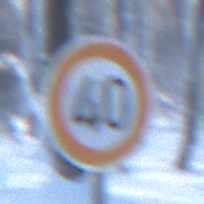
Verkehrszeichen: Geschwindigkeit40
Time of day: MorningAfternoon
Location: Outdoor (Nature)
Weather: Clear
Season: Winter
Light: Natural